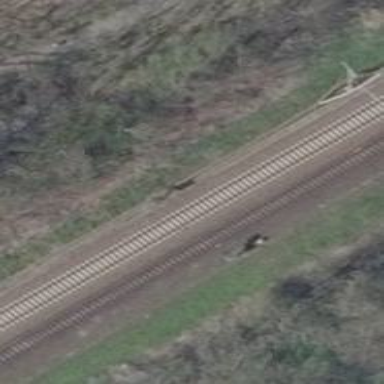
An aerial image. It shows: Rail on embankment with electrified contact lines.